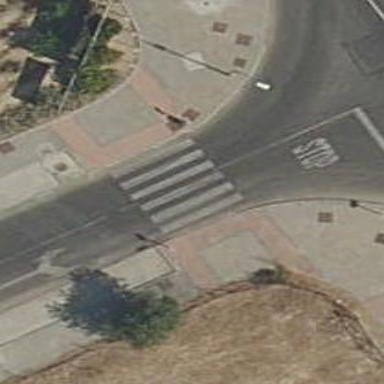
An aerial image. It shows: Zebra crossing on the road.